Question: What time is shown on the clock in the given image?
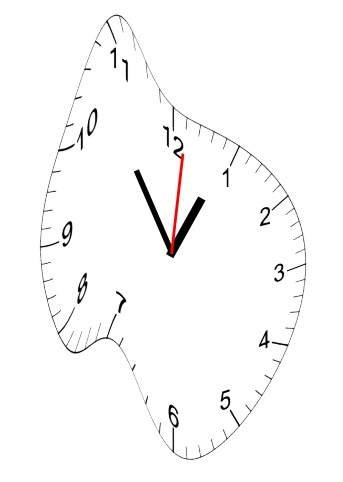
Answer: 12:54:01